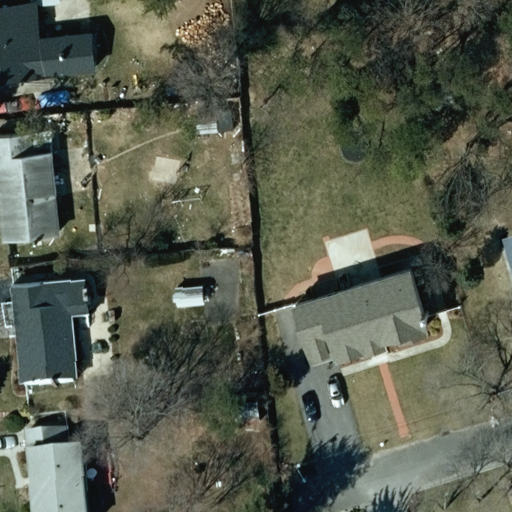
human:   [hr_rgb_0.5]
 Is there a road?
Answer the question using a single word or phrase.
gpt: yes

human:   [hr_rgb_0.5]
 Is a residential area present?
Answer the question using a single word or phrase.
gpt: yes

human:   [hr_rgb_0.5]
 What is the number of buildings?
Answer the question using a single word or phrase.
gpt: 7

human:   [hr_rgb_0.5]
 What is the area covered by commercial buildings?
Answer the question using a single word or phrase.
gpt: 0m2

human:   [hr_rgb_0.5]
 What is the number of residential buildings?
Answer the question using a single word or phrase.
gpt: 6

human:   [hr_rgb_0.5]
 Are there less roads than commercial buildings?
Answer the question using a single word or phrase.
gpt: no

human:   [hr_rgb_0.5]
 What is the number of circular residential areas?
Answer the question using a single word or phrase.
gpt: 0

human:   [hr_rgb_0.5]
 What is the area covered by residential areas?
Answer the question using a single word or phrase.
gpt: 10621m2

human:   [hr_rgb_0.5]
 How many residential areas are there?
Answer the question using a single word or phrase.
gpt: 1

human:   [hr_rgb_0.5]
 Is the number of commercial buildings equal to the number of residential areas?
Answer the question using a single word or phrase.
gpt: no

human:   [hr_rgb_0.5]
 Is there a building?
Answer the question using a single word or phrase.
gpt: yes

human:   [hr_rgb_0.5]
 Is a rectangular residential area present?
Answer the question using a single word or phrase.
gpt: yes

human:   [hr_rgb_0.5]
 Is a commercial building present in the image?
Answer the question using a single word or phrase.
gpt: no

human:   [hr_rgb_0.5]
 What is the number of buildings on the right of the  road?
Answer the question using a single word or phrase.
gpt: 1

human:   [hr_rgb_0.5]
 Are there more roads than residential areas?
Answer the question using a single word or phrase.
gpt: no

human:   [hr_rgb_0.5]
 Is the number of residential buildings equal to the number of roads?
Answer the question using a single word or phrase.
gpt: no

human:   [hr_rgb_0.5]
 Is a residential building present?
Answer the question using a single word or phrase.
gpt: yes

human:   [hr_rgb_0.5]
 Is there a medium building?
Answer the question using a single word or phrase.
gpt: yes

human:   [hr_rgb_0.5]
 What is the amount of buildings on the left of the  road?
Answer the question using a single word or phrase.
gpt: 6

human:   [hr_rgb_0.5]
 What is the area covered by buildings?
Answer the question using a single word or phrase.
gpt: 815m2

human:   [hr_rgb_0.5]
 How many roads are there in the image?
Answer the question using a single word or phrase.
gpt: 1

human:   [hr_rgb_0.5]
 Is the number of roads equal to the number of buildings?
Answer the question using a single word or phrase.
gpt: no

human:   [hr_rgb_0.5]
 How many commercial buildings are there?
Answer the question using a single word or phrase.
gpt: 0

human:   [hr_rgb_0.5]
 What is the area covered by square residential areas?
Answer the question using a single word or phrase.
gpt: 0m2

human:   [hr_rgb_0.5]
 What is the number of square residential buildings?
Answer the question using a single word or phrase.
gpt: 0

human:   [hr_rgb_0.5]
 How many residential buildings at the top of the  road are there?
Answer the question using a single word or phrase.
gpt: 5

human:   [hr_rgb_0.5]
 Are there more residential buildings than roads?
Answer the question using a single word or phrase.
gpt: yes

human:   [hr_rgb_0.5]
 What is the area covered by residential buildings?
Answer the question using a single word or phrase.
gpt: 784m2

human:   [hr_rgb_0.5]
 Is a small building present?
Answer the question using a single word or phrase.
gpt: yes

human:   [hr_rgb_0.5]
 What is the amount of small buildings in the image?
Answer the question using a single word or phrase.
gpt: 4

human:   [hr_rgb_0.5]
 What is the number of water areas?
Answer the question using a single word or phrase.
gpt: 0

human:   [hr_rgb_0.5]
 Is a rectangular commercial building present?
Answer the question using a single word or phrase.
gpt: no

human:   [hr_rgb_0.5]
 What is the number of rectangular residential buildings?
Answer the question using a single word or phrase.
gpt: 4

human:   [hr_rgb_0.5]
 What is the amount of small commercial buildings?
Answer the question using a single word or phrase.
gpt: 0

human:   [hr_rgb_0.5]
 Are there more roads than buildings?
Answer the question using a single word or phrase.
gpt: no

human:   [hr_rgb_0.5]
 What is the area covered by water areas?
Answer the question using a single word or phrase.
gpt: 0m2

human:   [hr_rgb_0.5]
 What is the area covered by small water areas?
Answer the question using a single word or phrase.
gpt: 0m2

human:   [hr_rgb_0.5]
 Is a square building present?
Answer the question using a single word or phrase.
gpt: no

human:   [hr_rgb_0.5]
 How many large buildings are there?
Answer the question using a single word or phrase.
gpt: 0

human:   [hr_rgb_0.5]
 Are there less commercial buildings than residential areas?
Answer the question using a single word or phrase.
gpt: yes

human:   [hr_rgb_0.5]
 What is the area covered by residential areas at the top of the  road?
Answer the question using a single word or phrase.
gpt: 10621m2

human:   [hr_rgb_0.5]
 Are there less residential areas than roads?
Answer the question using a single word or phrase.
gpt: no

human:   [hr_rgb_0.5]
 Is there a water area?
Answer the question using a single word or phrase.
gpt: no

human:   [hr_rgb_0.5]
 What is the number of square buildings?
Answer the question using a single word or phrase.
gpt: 0

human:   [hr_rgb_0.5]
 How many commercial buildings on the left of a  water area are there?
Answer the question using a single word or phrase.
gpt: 0

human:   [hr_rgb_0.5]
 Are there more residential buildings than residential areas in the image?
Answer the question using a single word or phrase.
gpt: yes

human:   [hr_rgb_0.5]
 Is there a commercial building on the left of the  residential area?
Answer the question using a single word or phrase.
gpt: no

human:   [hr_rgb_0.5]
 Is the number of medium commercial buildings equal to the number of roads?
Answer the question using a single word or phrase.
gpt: no

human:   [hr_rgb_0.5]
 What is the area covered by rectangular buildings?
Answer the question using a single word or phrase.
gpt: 277m2

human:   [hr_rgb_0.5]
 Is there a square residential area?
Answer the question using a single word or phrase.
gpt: no

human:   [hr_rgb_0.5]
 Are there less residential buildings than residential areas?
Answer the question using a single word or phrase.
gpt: no

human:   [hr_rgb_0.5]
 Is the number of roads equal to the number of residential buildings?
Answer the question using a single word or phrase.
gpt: no

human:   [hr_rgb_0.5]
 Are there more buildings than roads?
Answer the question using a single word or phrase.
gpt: yes

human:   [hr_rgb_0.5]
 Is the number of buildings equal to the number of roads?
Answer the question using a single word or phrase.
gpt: no

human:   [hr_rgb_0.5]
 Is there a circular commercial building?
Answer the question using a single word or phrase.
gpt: no

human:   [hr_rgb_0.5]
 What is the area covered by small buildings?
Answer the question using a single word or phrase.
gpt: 153m2

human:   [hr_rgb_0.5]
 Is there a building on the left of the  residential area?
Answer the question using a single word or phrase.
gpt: yes

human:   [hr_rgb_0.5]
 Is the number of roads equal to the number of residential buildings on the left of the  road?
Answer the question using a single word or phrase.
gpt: no

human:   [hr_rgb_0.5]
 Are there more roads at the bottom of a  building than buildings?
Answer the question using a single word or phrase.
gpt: no

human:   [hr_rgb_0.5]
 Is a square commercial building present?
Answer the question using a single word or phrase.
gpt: no

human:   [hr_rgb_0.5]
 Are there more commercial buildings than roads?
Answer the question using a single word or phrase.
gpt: no

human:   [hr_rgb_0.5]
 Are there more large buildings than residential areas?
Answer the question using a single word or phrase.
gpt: no

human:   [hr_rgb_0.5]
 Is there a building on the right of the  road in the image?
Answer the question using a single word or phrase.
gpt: yes

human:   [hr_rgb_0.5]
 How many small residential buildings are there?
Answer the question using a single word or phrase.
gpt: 3